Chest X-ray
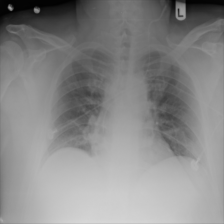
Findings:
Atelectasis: positive
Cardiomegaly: negative
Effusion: negative
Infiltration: negative
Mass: negative
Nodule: negative
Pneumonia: negative
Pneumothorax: negative
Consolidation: negative
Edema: negative
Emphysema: negative
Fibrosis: negative
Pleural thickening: negative
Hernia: negative